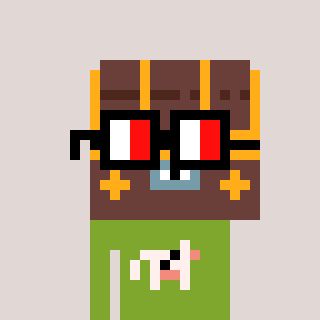
a pixel art character with square glasses with black frames and red eyes, a treasure chest-shaped head and a slimegreen-colored body on a warm background